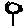
Label: flower